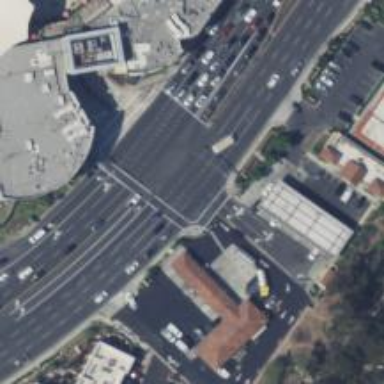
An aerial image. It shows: Marked road crossing.